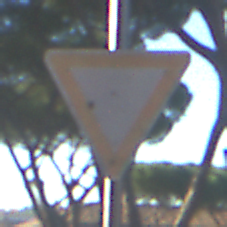
Verkehrszeichen: VorfahrtGewaehren
Umgebung: Outdoor, Suburban
Tageszeit: MorningAfternoon
Wetter: Clear
Licht: Natural
Jahreszeit: NotSpecified
Kontrast: HighContrast